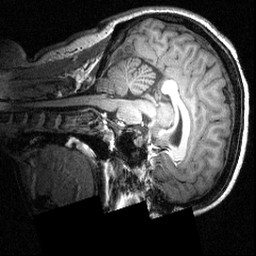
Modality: T1w
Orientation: sagittal
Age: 24
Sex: female
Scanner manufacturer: siemens
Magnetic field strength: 3.951 T
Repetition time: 1.5 s
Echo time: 0.00335 s